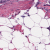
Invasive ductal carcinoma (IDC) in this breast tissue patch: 1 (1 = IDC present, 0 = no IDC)